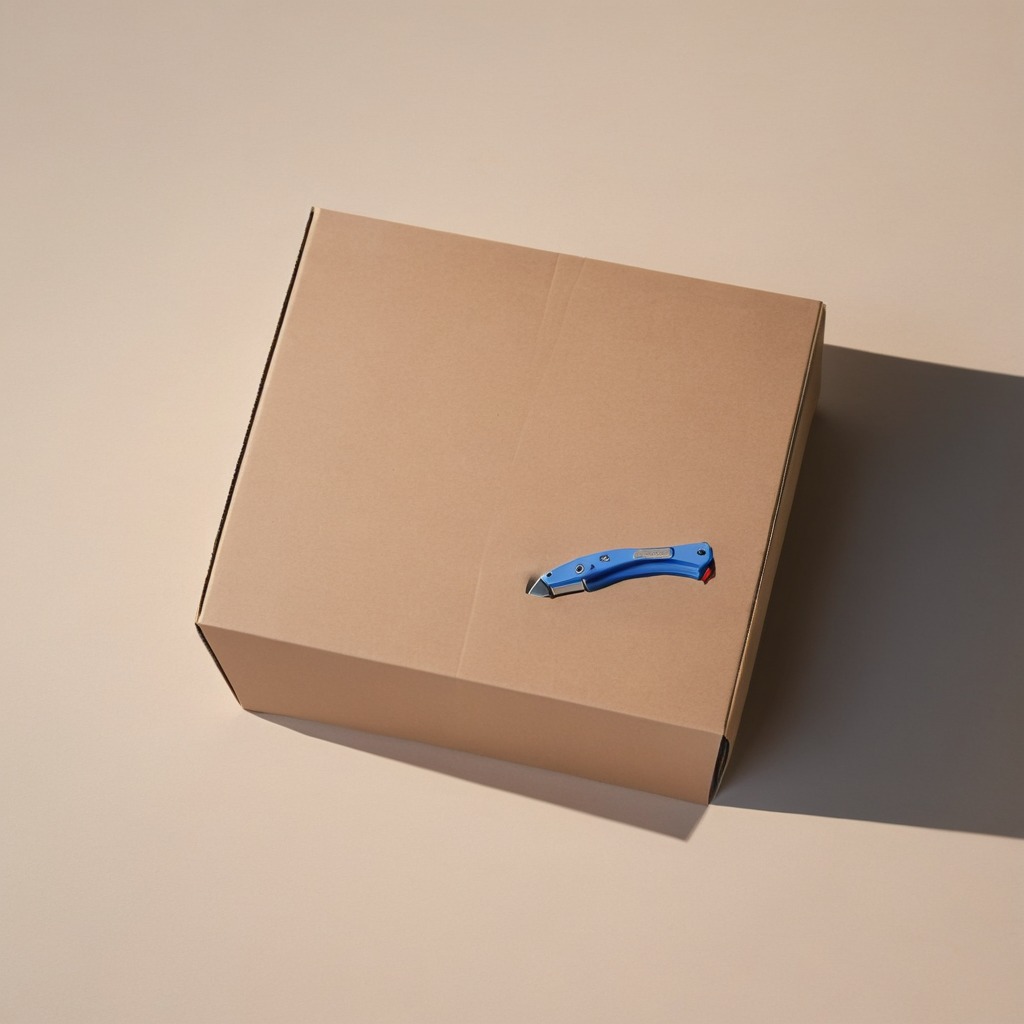
A utility knife lies on the cardboard box surface in an outdoor workshop during daytime bright natural light soft shadows slightly creased but